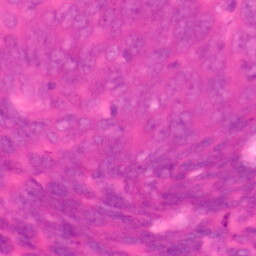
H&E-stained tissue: Colon